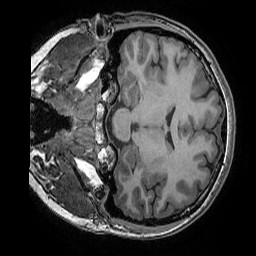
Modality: T1w
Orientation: coronal
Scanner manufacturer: ge
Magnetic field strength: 3 T
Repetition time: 0.008184 s
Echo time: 0.003192 s